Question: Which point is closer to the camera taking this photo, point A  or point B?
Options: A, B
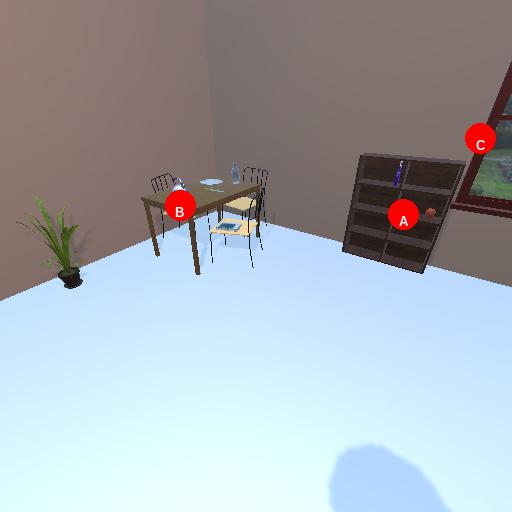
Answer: A